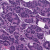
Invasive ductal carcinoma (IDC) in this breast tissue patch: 1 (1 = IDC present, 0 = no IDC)